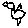
Label: bird